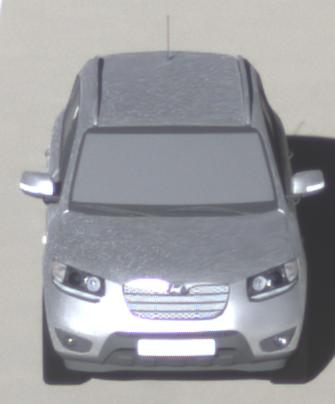
Make: Hyundai
Model: Santa Fe 2.4
Detailed model: Santa Fe (CM)
Model produced from: 2010/01
Model produced until: 2012/09
Doors: 5
Color: white
Road condition: dry road
Daytime: morning or afternoon
Contrast: high contrast